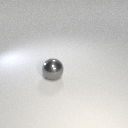
large gray metal sphere